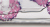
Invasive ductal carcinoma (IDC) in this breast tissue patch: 0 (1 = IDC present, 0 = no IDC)